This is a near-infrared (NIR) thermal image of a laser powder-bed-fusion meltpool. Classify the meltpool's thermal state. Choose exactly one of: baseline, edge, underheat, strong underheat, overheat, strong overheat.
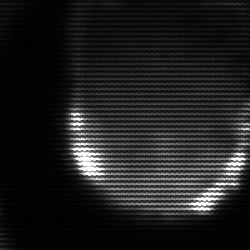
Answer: edge